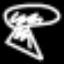
Label: hourglass